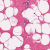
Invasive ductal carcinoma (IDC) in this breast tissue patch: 0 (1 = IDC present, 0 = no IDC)